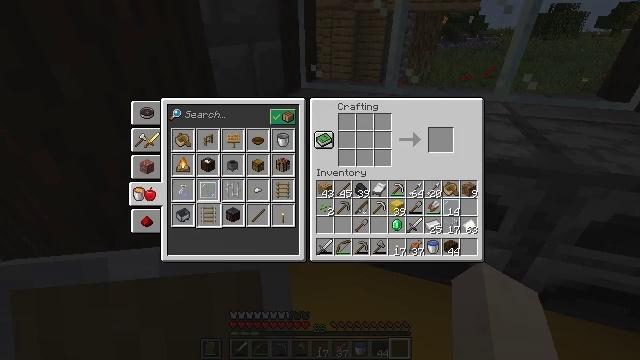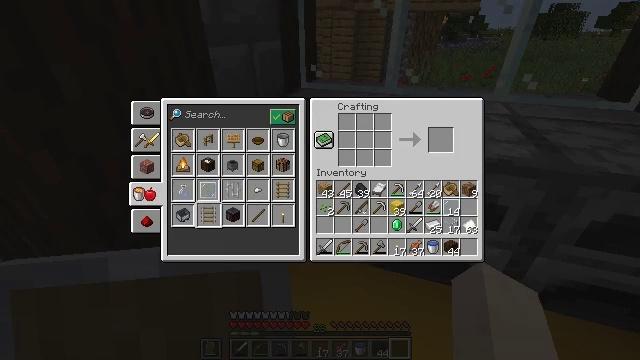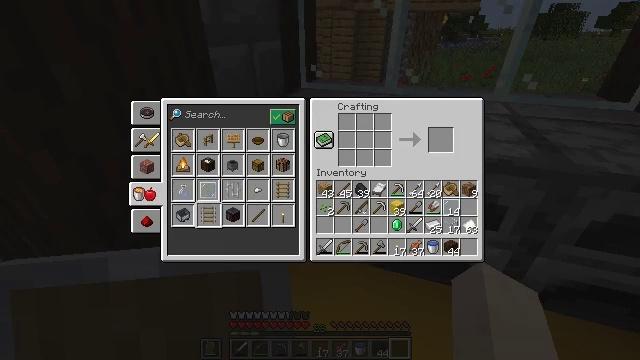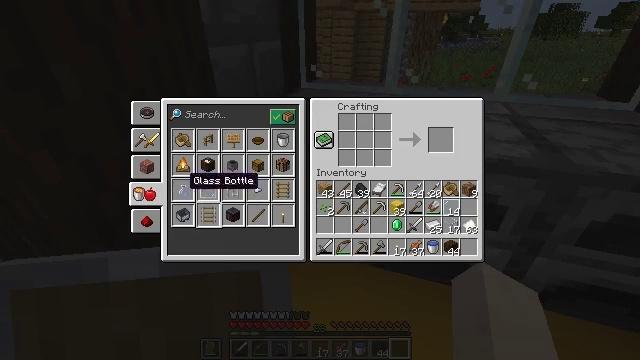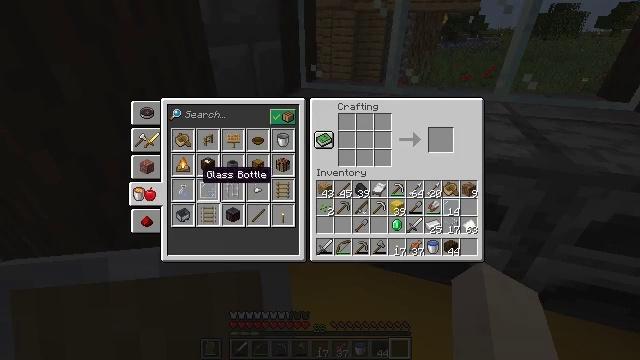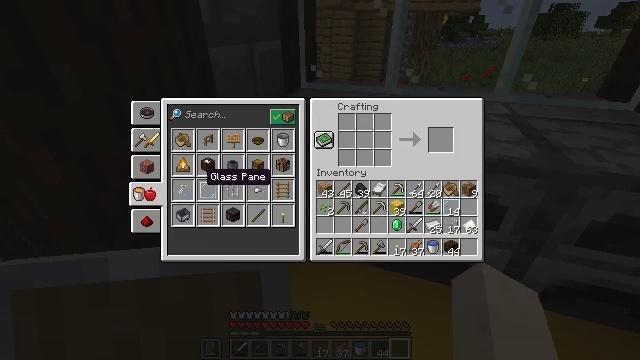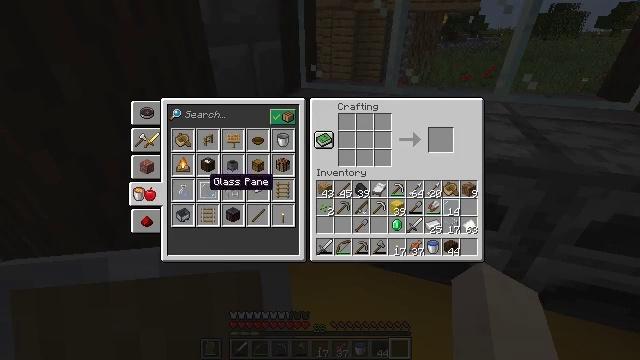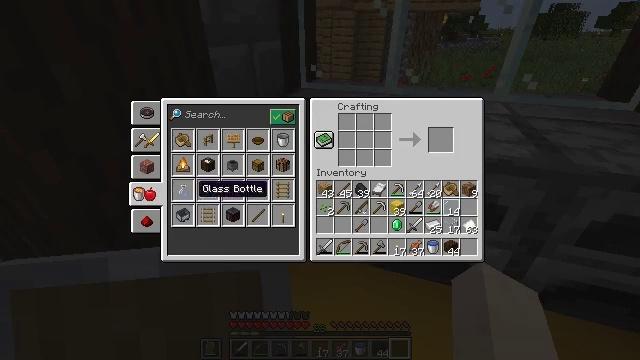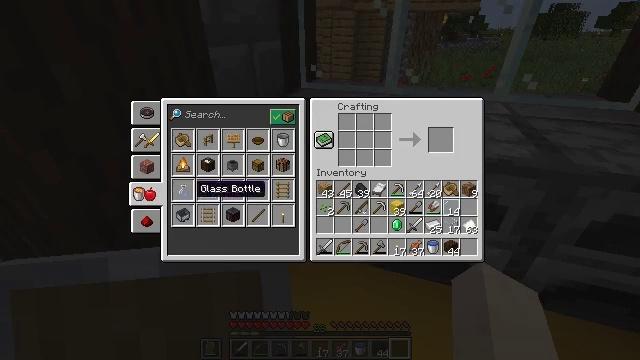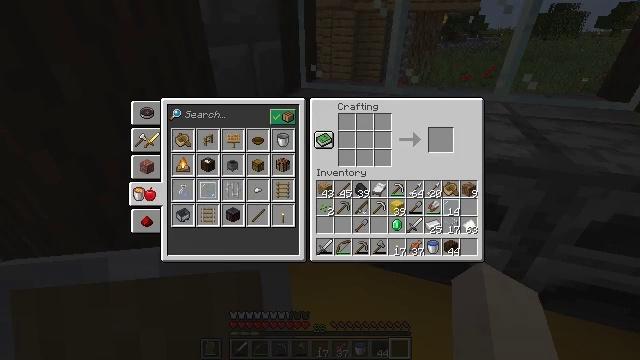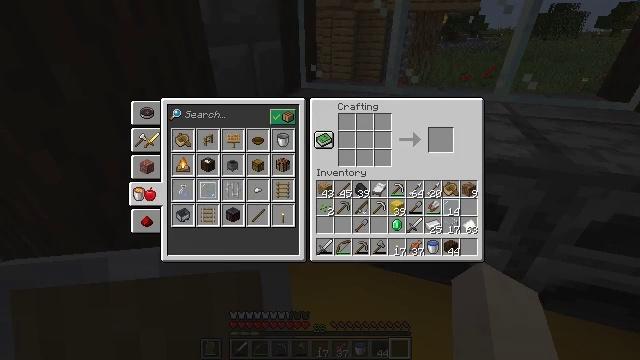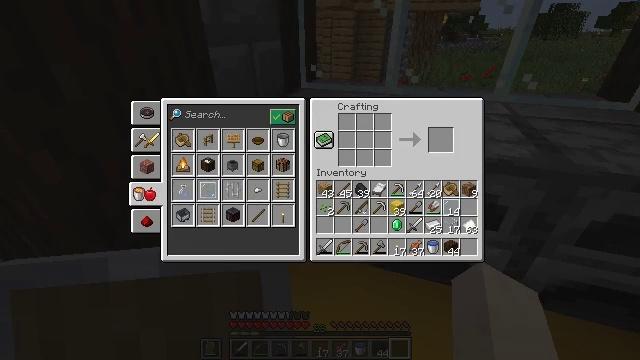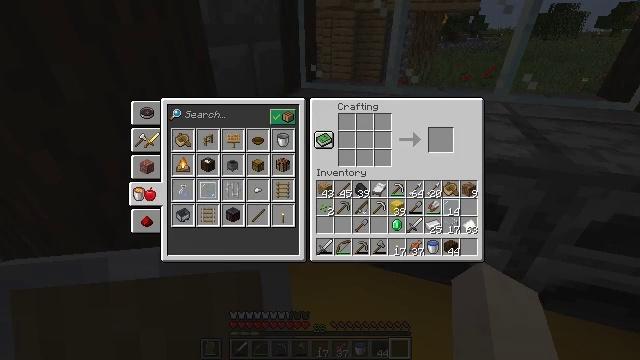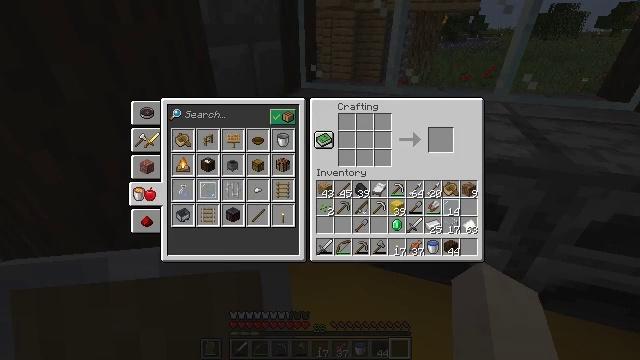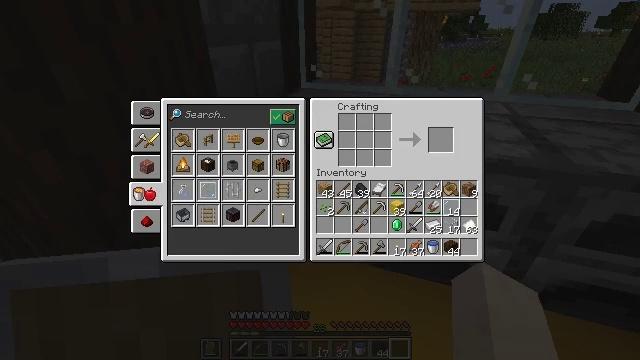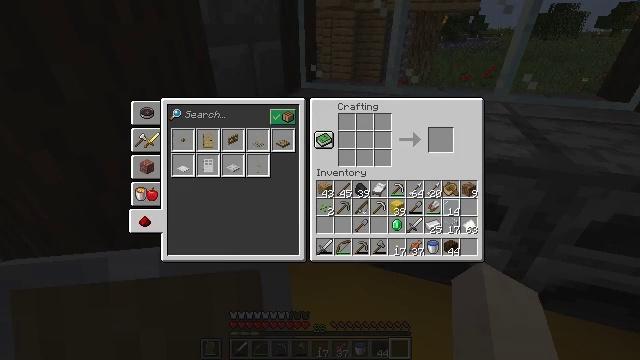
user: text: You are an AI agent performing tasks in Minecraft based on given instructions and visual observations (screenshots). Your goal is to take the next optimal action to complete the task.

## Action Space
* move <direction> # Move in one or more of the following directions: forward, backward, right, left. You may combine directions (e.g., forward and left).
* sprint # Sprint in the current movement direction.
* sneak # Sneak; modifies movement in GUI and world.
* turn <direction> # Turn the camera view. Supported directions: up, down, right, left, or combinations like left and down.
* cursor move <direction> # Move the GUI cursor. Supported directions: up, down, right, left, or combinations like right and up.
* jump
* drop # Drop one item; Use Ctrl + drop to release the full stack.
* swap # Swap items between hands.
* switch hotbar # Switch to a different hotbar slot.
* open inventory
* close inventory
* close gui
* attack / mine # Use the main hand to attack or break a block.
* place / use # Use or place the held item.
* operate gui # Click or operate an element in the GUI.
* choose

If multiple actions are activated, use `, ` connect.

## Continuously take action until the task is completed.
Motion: motion action
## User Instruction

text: Use the crafting grid to craft an iron door.
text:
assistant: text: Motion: no_op
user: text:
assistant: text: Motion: cursor move up
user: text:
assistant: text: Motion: cursor move right and up
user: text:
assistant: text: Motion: cursor move right
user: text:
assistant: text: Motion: no_op
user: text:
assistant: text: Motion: no_op
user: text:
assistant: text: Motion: cursor move left
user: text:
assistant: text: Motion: no_op
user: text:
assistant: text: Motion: cursor move left
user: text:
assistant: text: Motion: no_op
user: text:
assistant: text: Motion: operate gui
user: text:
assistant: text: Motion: operate gui
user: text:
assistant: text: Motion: cursor move left and down
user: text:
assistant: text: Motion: no_op
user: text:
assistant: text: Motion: operate gui
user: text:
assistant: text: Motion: operate gui
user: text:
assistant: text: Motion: no_op
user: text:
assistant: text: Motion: cursor move up
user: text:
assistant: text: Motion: cursor move right and up
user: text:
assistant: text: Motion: cursor move right and up
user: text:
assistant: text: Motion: no_op
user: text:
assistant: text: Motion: no_op
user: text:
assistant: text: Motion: operate gui
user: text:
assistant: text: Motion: operate gui
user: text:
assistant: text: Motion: cursor move right
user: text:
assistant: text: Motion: cursor move right and up
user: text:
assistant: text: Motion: cursor move right
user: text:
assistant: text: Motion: cursor move right
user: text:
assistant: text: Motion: no_op
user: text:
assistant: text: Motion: no_op